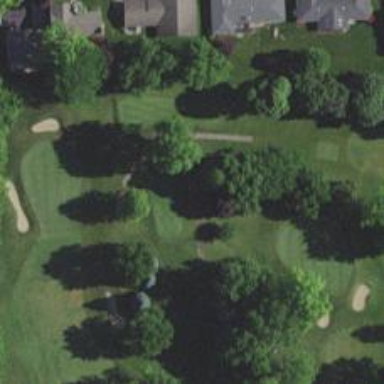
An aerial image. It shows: Service road used as golf cart path.